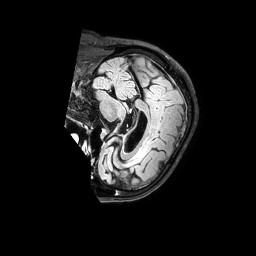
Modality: FLAIR
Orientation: sagittal
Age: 73
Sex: male
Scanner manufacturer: philips
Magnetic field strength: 3 T
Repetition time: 4.8 s
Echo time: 0.2794 s